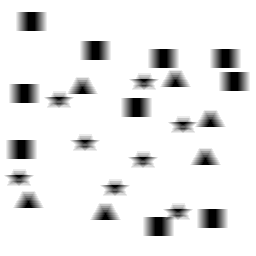
Squares: 10
Triangles: 6
Stars: 8
Total shapes: 24